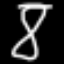
Label: hourglass